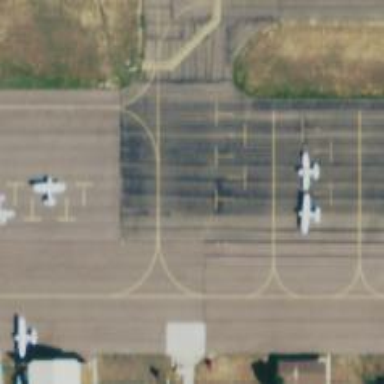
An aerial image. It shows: Image of taxiway at airport.